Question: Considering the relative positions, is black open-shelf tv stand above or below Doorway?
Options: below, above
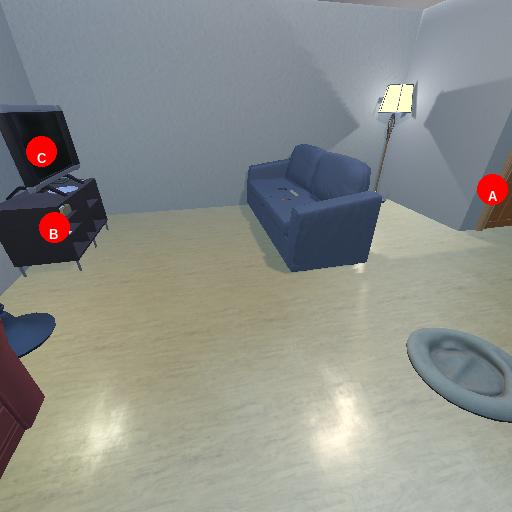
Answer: below